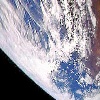
Label: cloud